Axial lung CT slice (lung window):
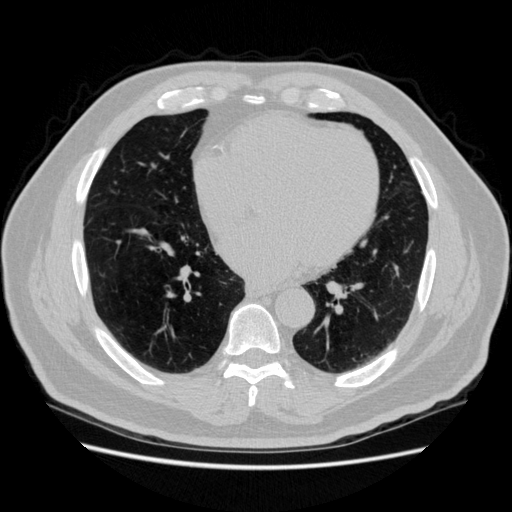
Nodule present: no